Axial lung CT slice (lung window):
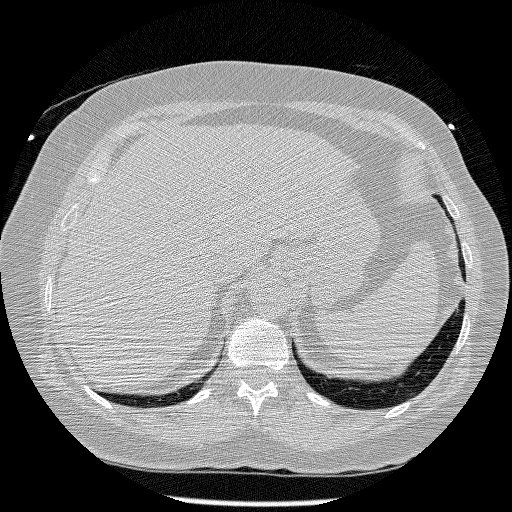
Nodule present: no